Field crop: maize
Growth stage: 2
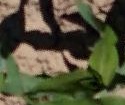
Species: maize